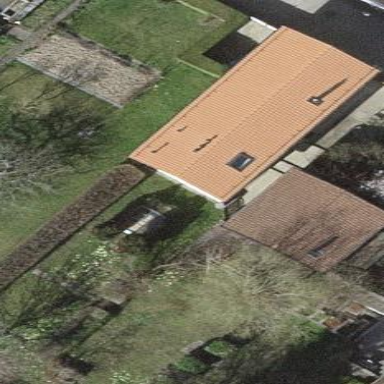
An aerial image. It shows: Simple and straightforward house.